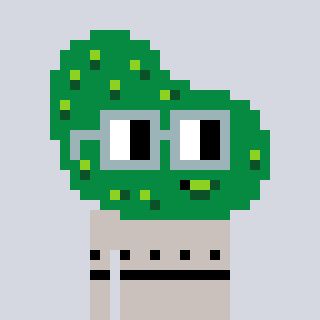
a pixel art character with square dark gray glasses, a pickle-shaped head and a foggrey-colored body on a cool background